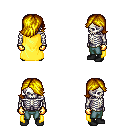
a pixel art fantasy rpg character, male body template, skeleton, yellow cape, teal pants, blonde swoop hairstyle, gold gloves, black shoes, four views (front, back, left, right), 2x2 character sprite sheet, small pixel art, hard edges, no anti-aliasing